Question: Maybe this has been answered before but I haven't found a proper solution for my question on SO.
Ok, here goes:
I need to underline an 'h3' tag with 100% EXCEPT for the part where the actual text is. like so:
This has to be 100% width, so something like
'''
h3:after {
content:"0000000000000";
}
'''
with fixed number whitespaces wouldn't work.
Also the tag has to be . Meaning it is not surrounded with DIVs or span etc... (User submitted content from wysiwyg) It's just an h3 tag.
Is this possible in css3 at all? If not I'm willing to add some js to make it work.
UPDATE:
Here's a screenshot with expected result:

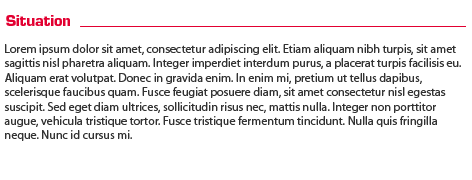
Answer: you could try in this way:
Markup
'''
<h3>A 100% wide title</h3>
'''
CSS
'''
h3 {
display: block;
width: 100%;
background: #fff;
white-space: nowrap;
overflow: hidden;
}
h3:after {
content: "";
display: inline-block;
width: 100%;
margin-left: .5em;
border-bottom: 1px #767676 solid;
}
'''
Example: <URL>
---
Resulting effect